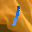
Label: 1